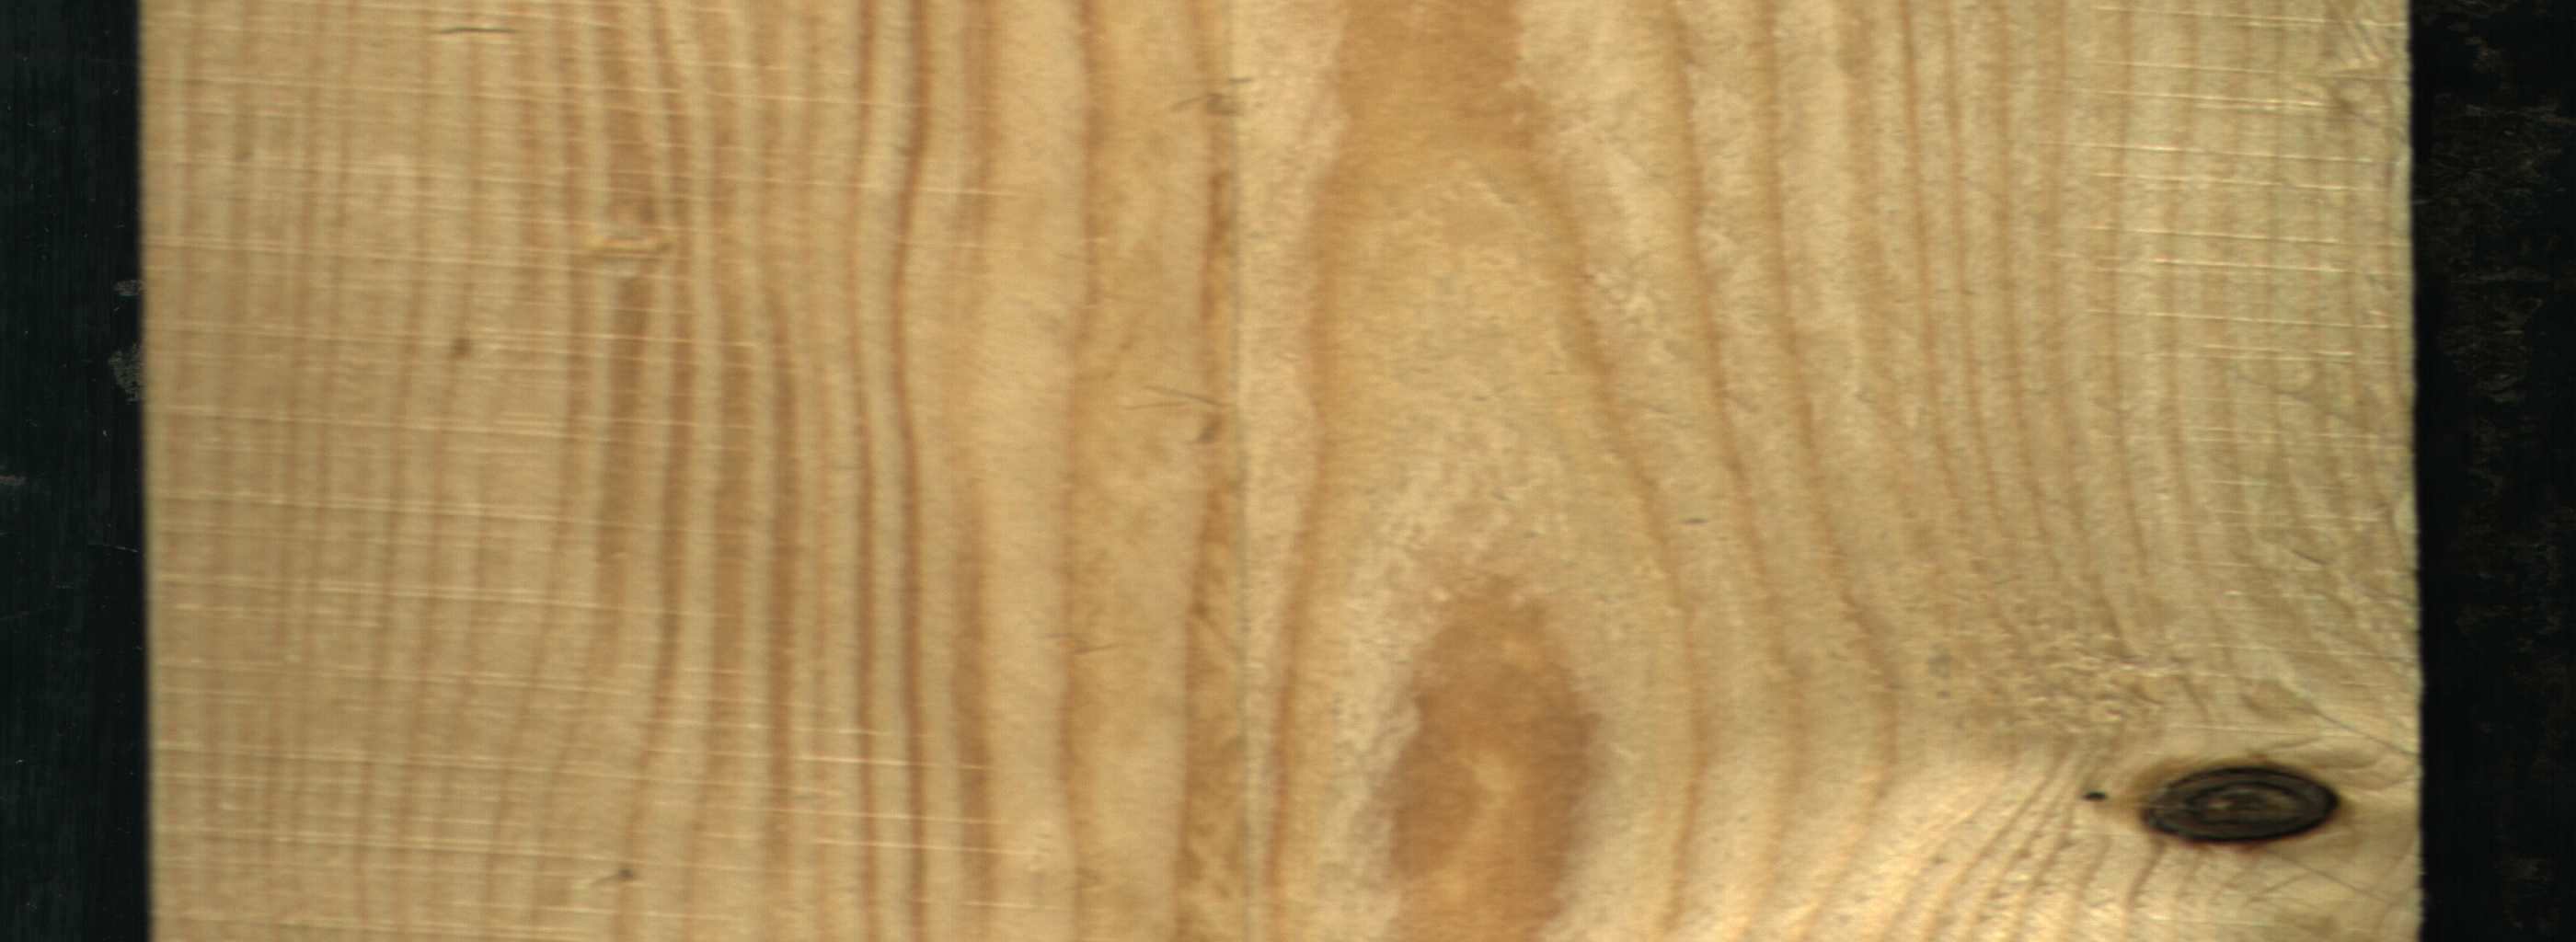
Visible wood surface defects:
Dead_Knot
Dead_Knot